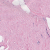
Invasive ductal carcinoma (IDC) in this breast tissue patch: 0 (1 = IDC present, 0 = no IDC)